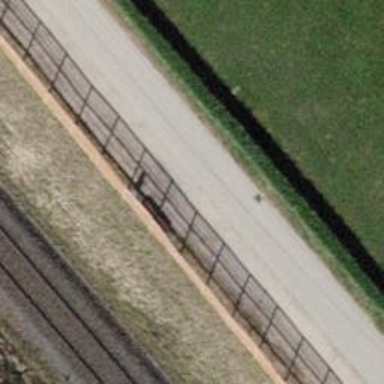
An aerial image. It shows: Bench.